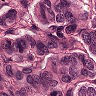
Metastatic tissue present: yes